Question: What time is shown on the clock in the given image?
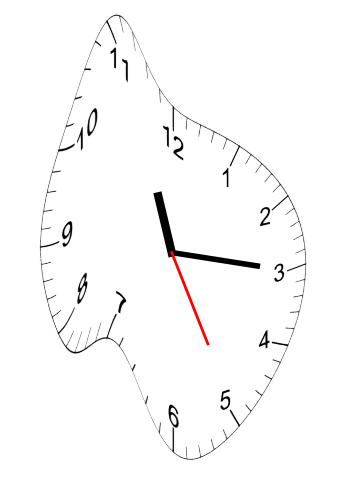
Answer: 11:15:25